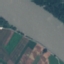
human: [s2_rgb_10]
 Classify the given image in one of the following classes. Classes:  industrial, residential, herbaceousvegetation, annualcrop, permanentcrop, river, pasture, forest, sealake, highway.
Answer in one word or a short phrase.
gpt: River